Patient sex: F
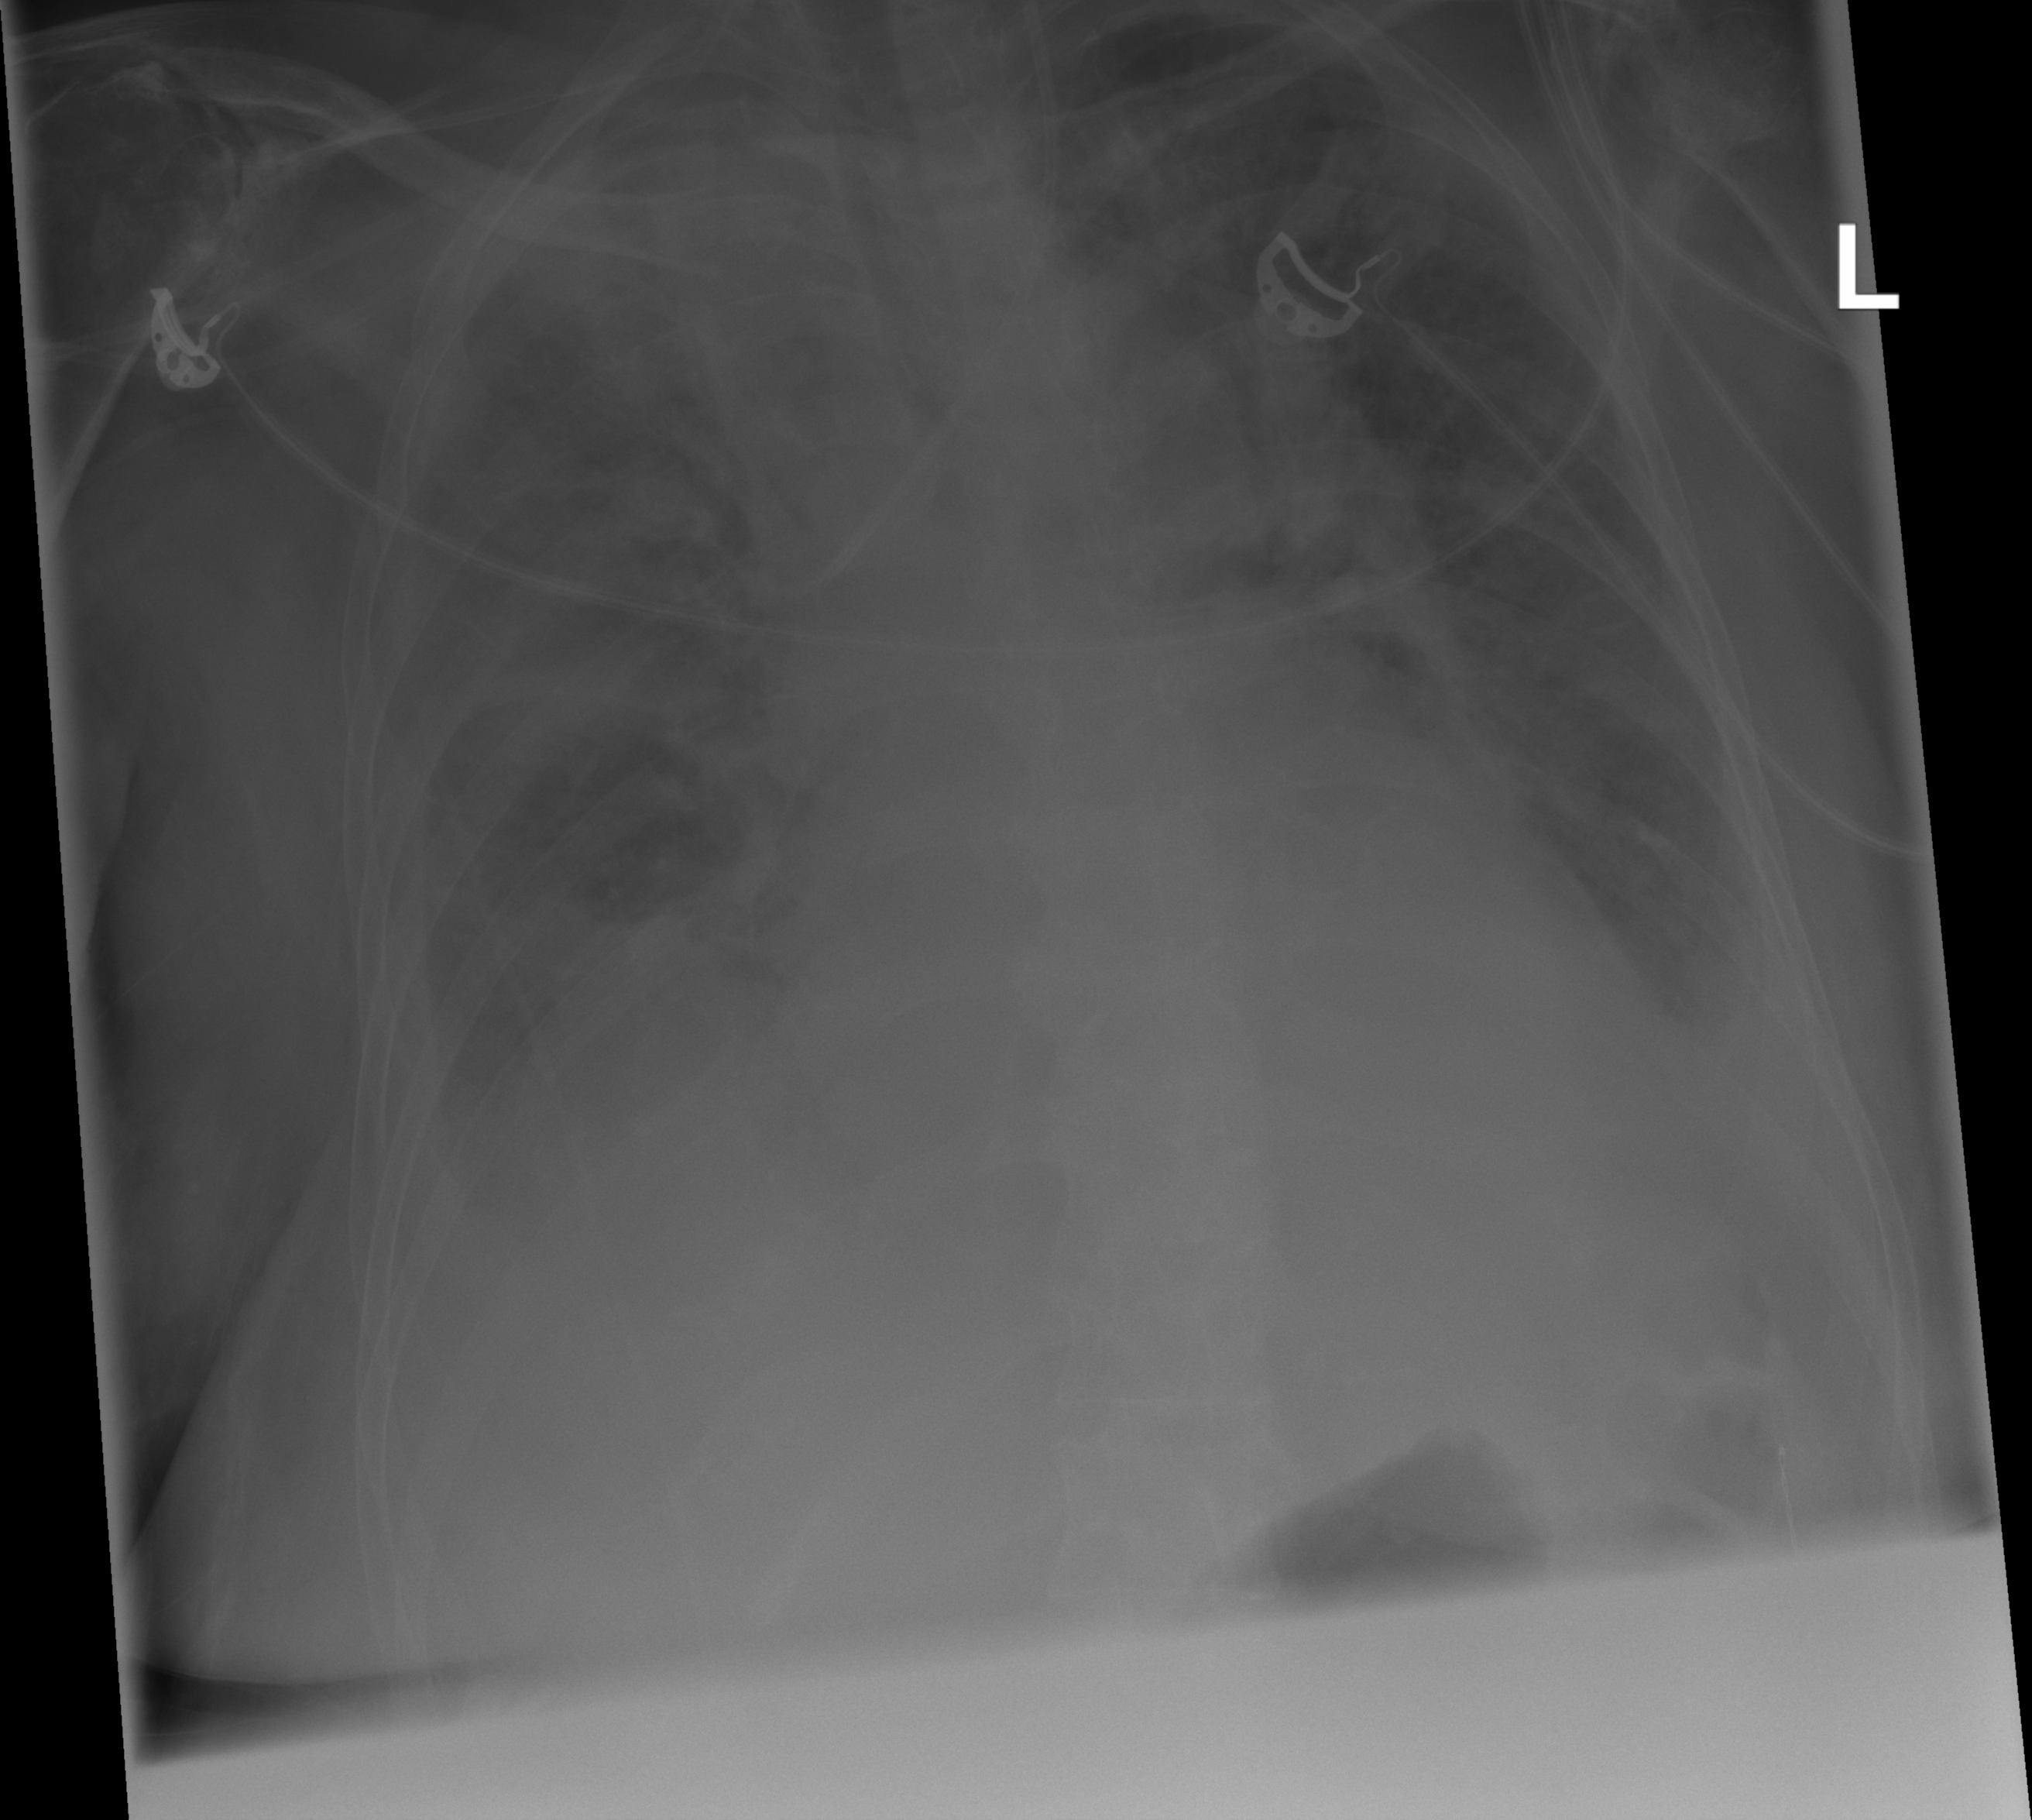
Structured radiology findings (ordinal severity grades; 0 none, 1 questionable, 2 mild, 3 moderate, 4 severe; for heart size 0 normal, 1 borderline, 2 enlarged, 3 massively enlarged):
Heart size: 2
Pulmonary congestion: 3
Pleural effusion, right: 3
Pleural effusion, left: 2
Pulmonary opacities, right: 3
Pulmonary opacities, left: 2
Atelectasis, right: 3
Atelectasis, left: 2